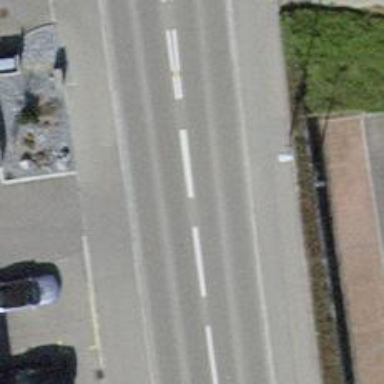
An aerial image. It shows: Primary highway with separate asphalt sidewalk and cycle track.